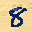
Label: 8